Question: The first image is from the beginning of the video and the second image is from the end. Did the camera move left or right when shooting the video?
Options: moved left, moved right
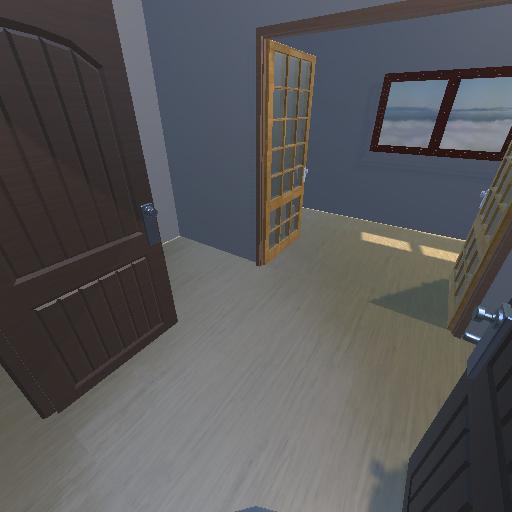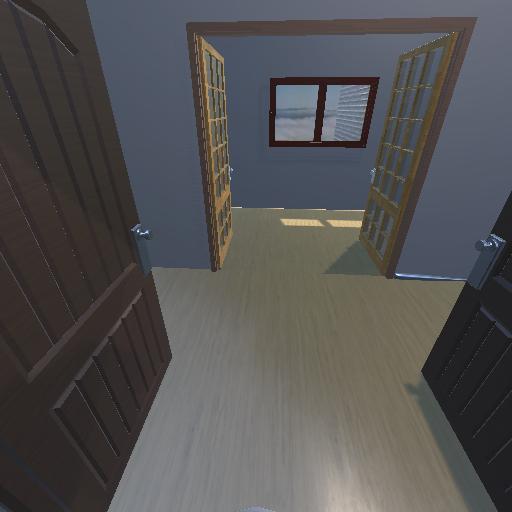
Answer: moved left